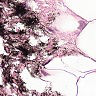
Metastatic tissue present: no